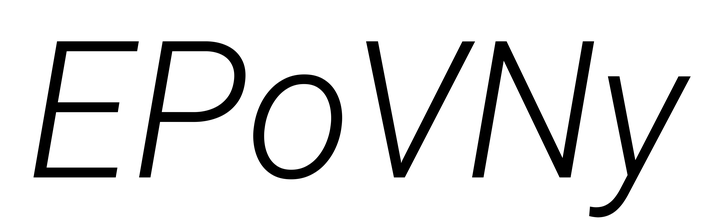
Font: Roboto-Italic_Light_Italic